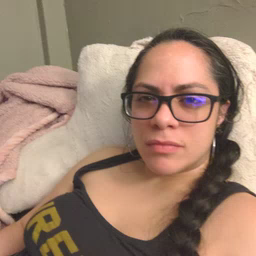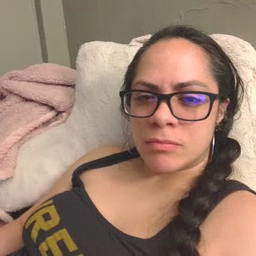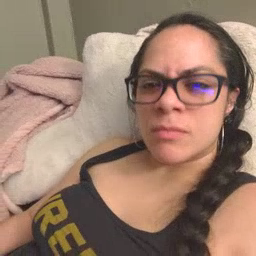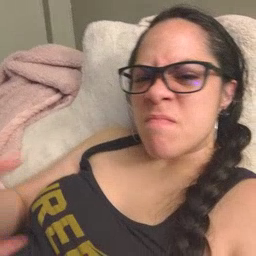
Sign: mad